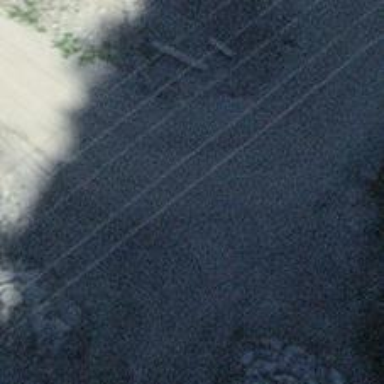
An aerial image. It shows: Unpaved service road.